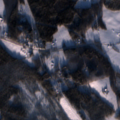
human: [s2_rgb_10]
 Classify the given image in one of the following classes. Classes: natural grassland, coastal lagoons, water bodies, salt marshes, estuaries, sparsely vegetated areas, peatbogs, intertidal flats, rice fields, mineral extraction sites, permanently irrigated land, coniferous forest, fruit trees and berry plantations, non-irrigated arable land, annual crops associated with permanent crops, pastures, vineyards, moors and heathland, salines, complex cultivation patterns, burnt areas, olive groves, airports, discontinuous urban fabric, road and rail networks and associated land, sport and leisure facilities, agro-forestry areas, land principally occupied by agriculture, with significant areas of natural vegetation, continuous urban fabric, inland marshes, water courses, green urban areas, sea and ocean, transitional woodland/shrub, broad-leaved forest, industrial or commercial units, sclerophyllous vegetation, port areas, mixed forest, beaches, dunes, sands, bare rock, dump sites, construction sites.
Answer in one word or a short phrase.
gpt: land principally occupied by agriculture, with significant areas of natural vegetation, broad-leaved forest, coniferous forest, mixed forest